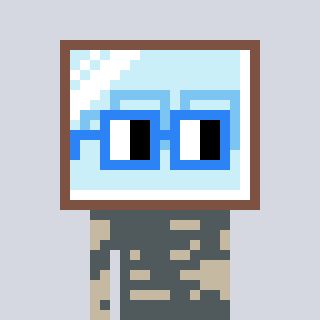
a pixel art character with square blue glasses, a mirror-shaped head and a bege-colored body on a cool background